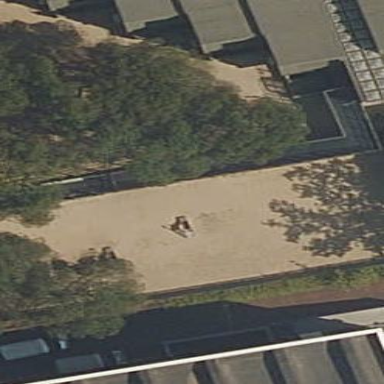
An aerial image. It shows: Playground with dirt surface.